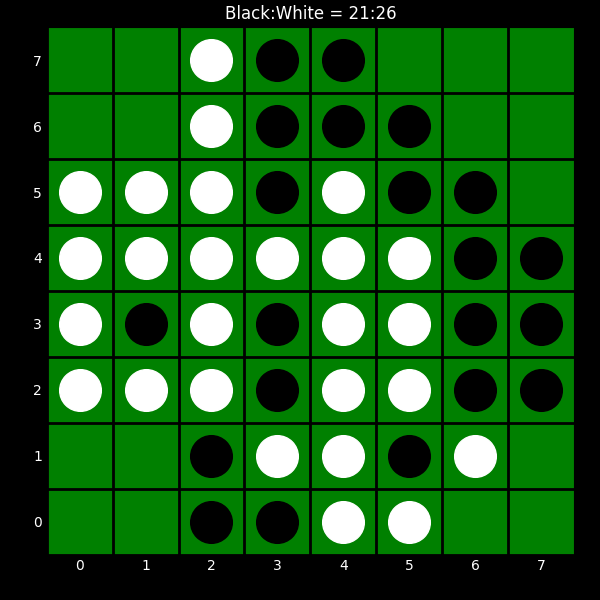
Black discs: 21
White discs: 26